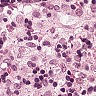
Metastatic tissue present: no